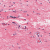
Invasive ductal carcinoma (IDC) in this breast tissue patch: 0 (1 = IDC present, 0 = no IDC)